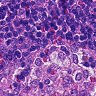
Metastatic tissue present: no